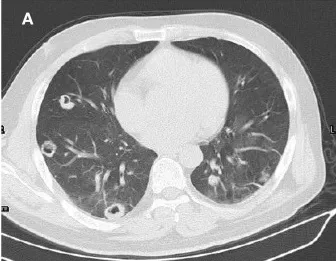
Lung and abdominal CT images of the patient. Multiple Lesions were found in bilateral lung.
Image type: radiology (ct)